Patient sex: M
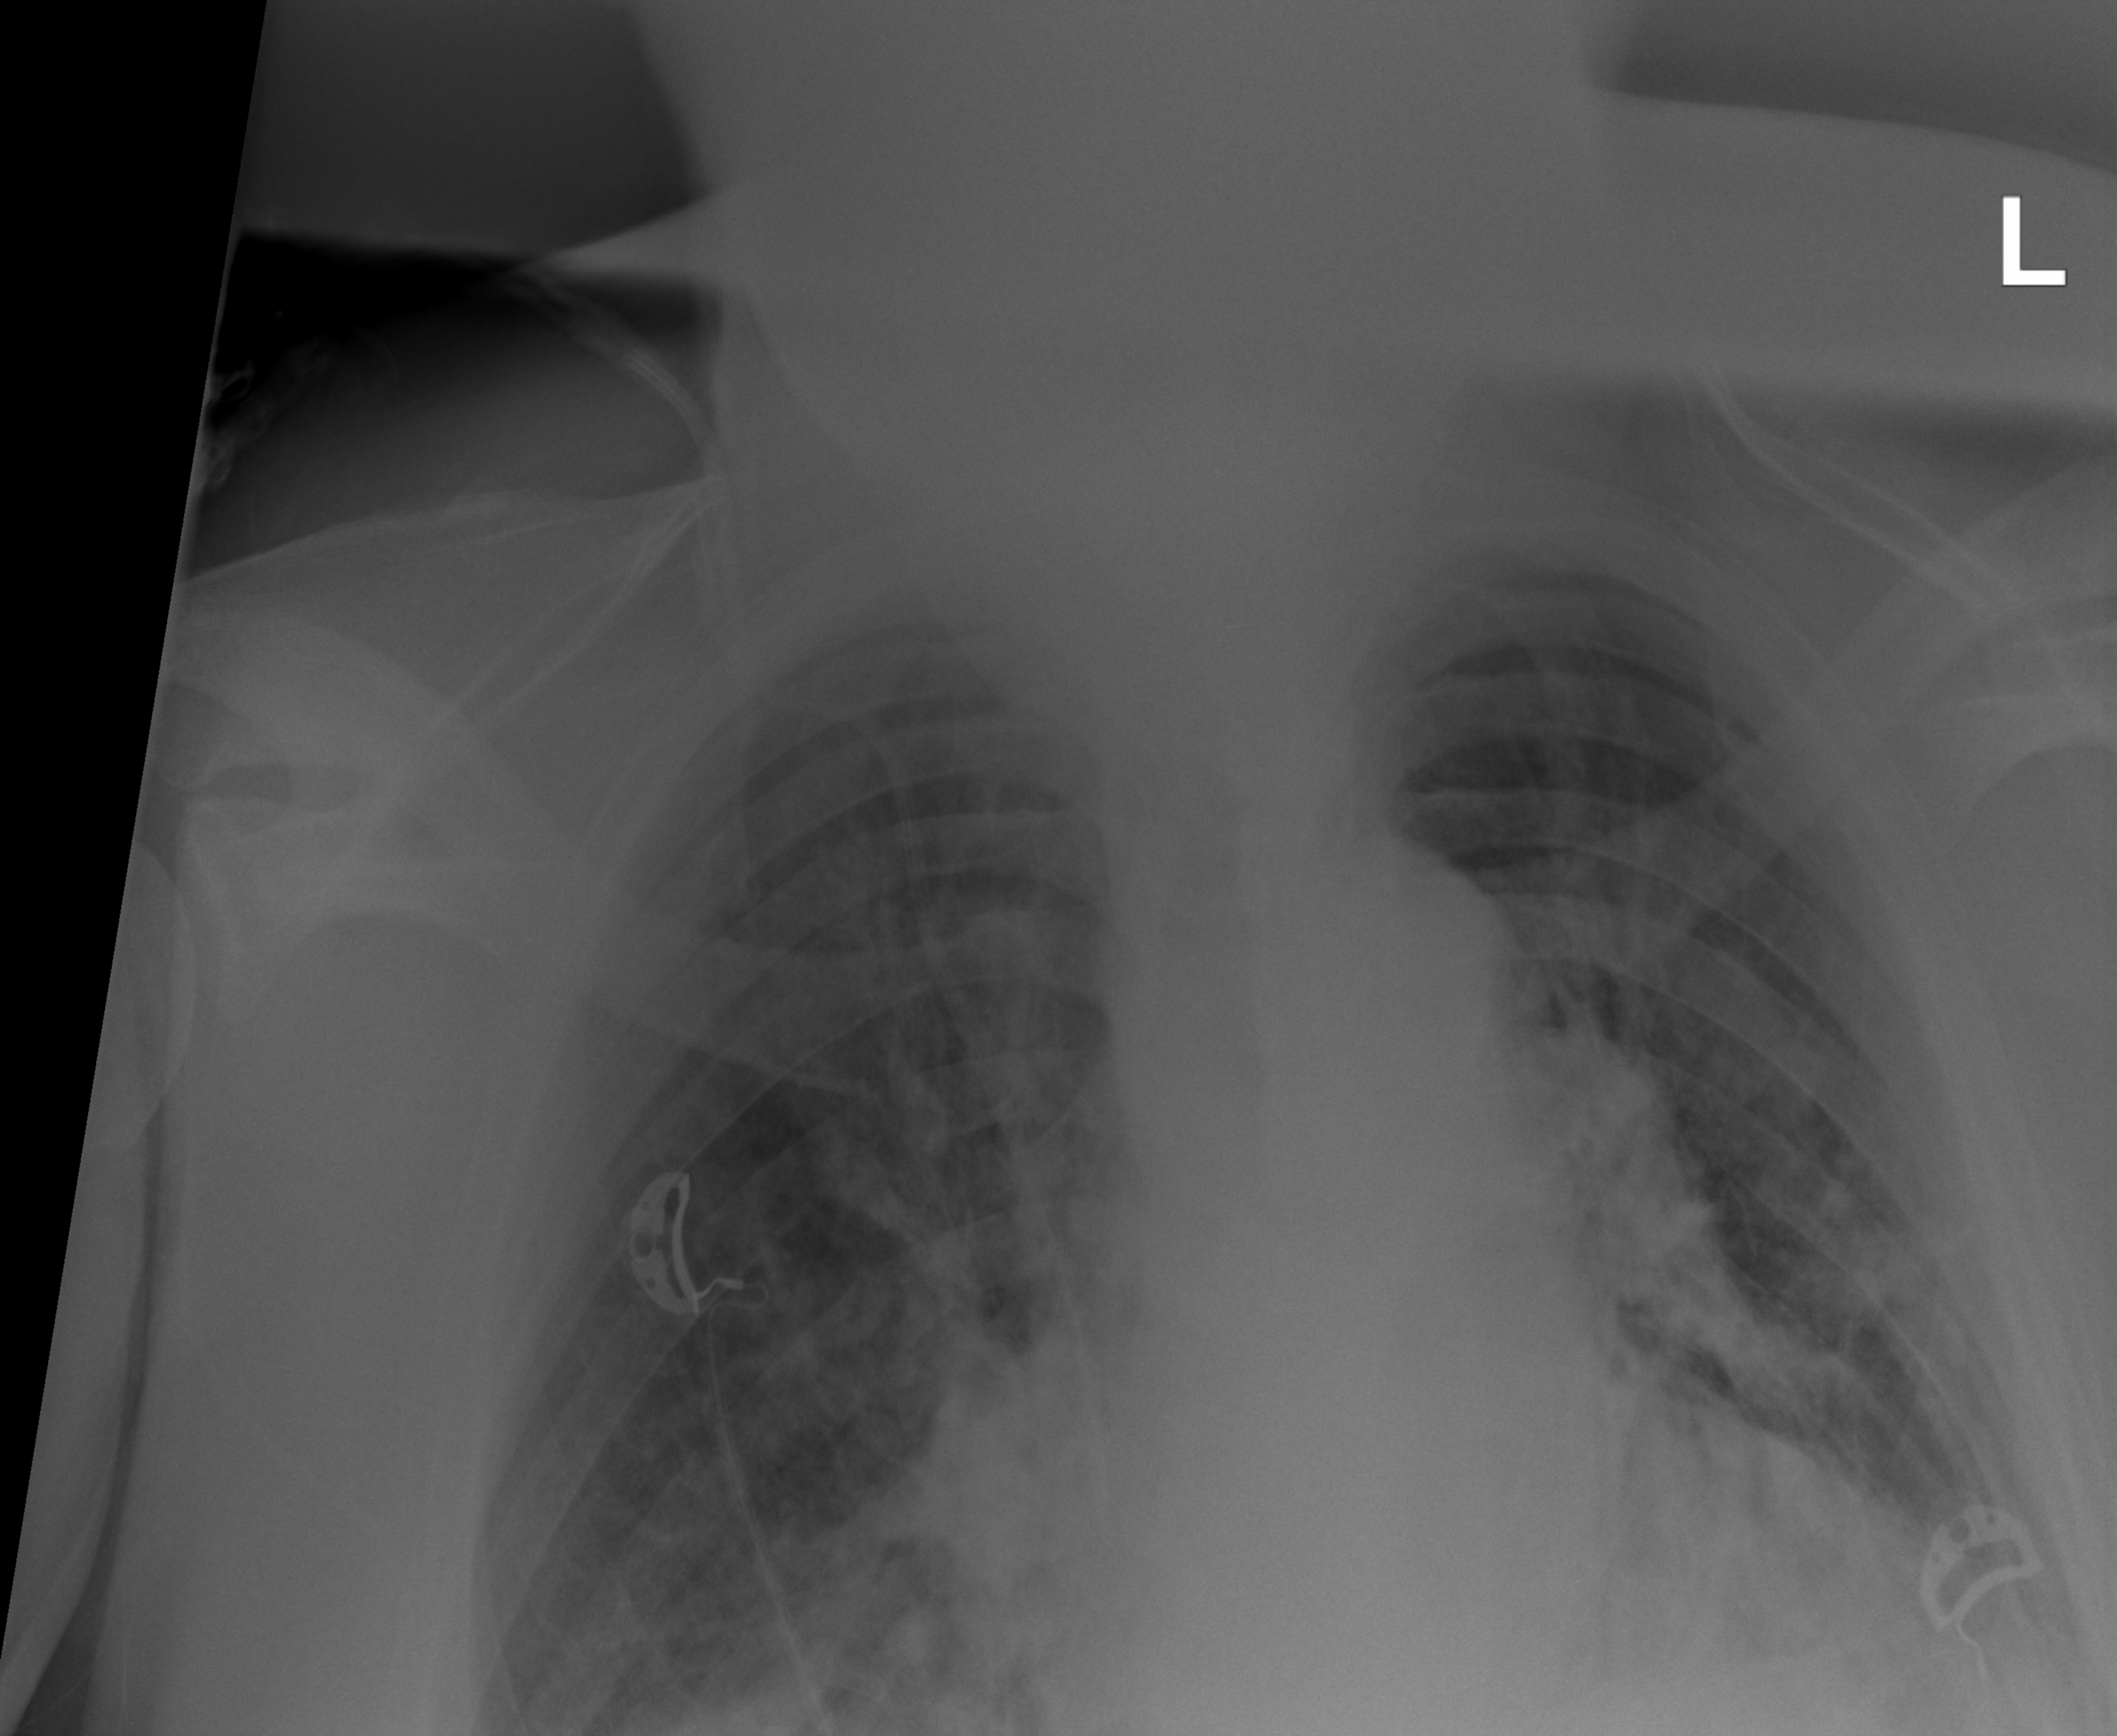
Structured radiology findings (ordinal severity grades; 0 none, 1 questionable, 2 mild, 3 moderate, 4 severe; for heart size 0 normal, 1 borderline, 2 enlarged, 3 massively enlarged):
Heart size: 2
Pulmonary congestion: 3
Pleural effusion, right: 1
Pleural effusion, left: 1
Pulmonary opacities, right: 3
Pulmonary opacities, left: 3
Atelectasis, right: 2
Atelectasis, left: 2